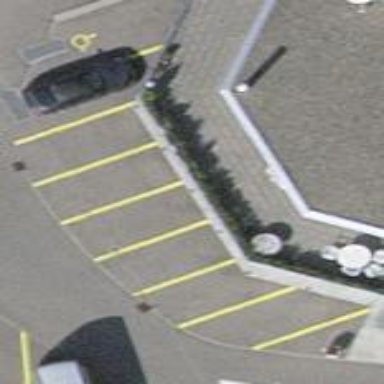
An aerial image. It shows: Parking area with surface.